Question:
The picture below shows a chart in my project. As you can see there are two dotted crossing lines. I'm asked to make it to follow the mouse, but now only if I click on the chart it moves. I tried to use CursorPositionChanging but it didn't work.
CursorEventHandler also is not shown in the command below:
'''
this.chart1.CursorPositionChanging += new System.Windows.Forms.DataVisualization.Charting.Chart.CursorEventHandler(this.chart1_CursorPositionChanging);
'''
do we need to add extra lib for that?
So I have two problems now:
1. Make the lines to follow the mouse
2. Missing CursorEventHandler
the project is window form application with C#
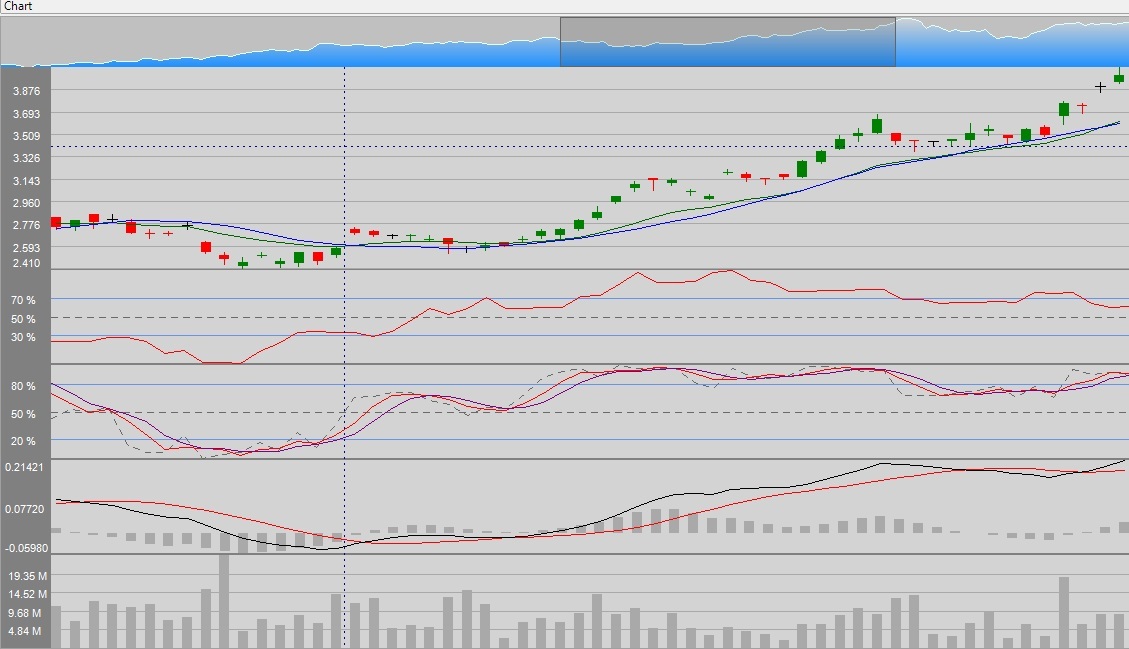
Answer: The chart supports a 'MouseMove' event which is fired each time the mouse is moved inside the chart. The MouseEventArgs contain the position of the mouse so u can move the dotted lines based on that data each time the event fires.